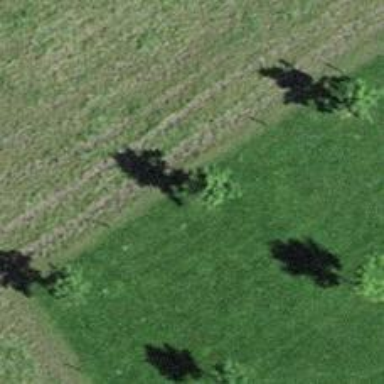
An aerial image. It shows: Agricultural area with deciduous broadleaved trees.